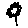
Label: flower